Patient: sex M, age 69
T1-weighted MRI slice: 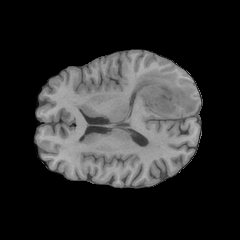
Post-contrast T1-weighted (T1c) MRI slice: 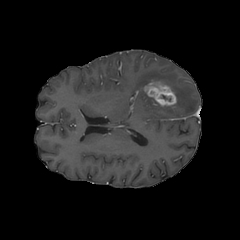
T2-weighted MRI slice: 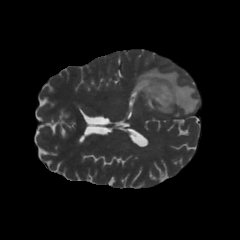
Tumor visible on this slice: yes
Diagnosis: Glioblastoma, IDH-wildtype
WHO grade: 4